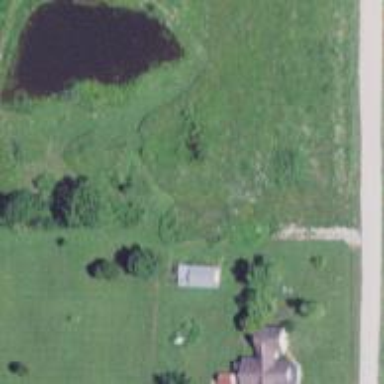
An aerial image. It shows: Driveway.